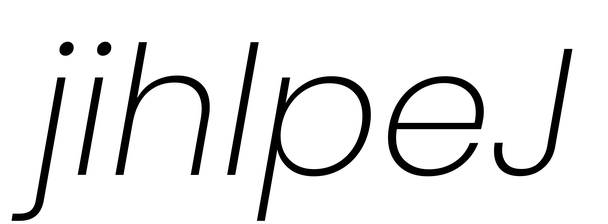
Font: Poppins-ExtraLightItalic